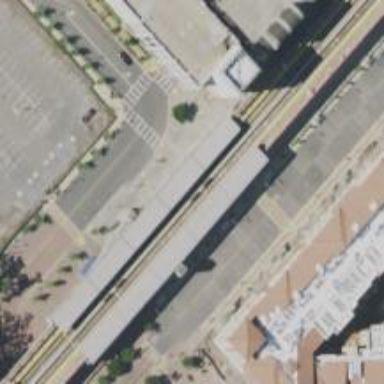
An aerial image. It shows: Train station building.